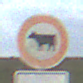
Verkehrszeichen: VerbotViehtrieb
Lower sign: ZeitangabenMitBeschraenkungAufWochentage8
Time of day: Night
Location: Outdoor (Nature)
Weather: Overcast
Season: NotSpecified
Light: Artificial